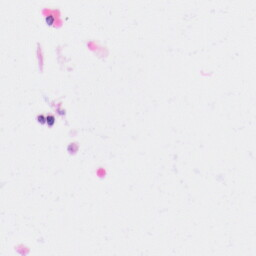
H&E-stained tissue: Kidney